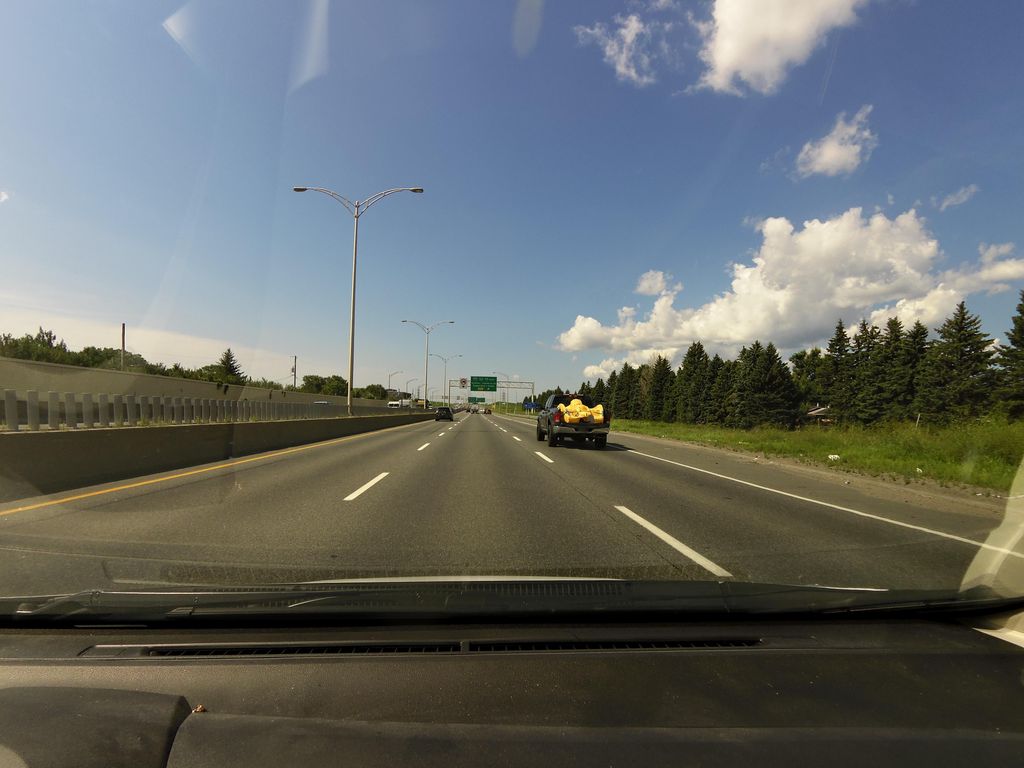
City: quebec_city